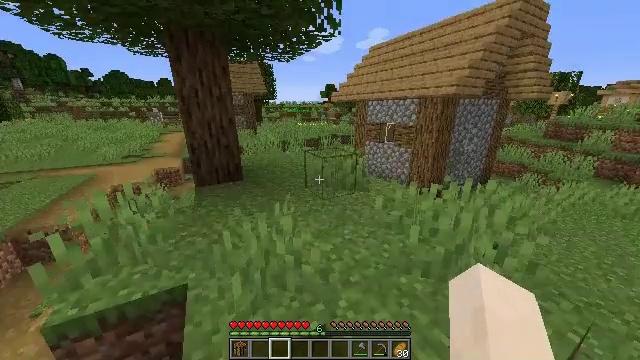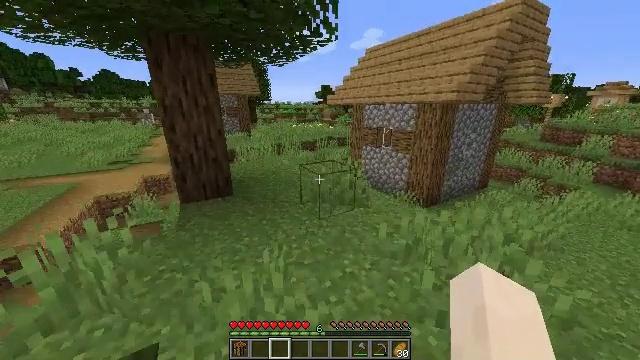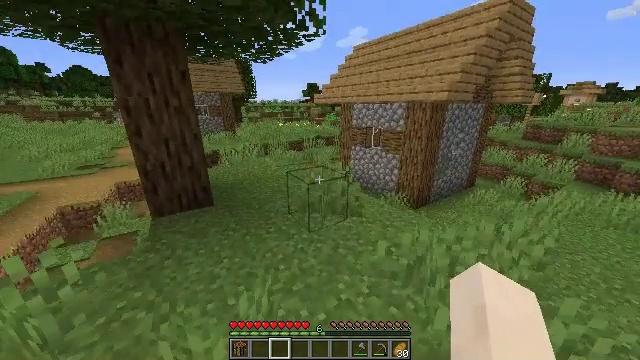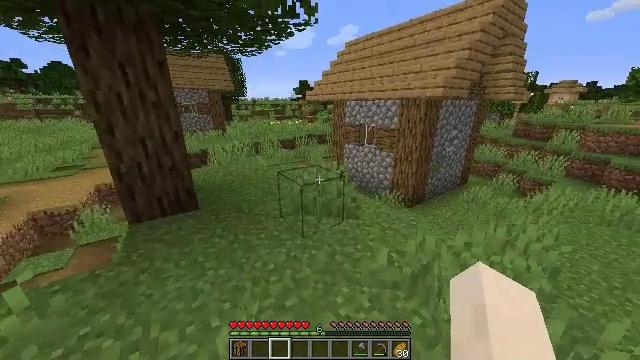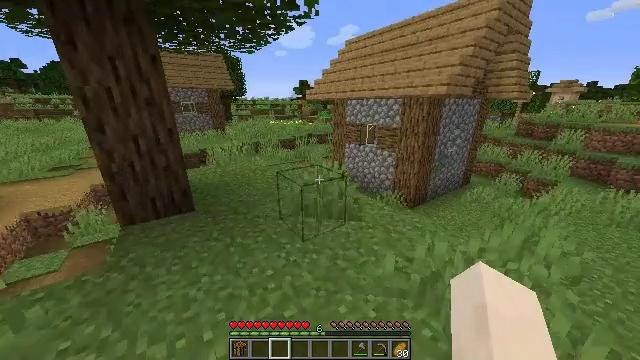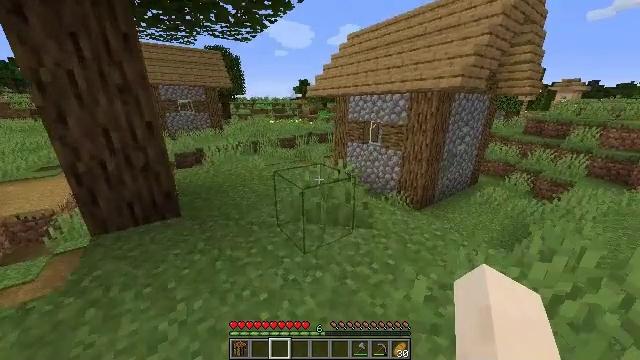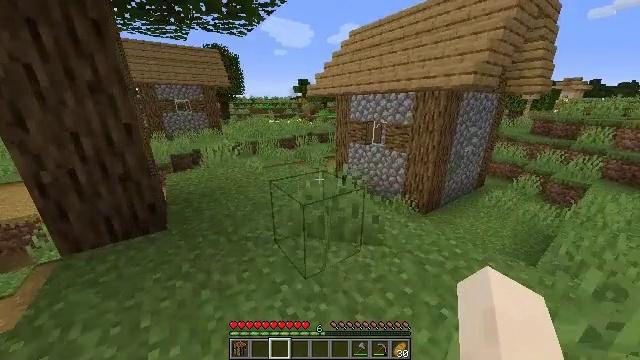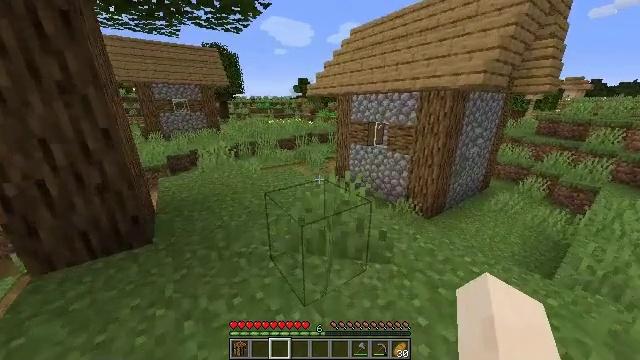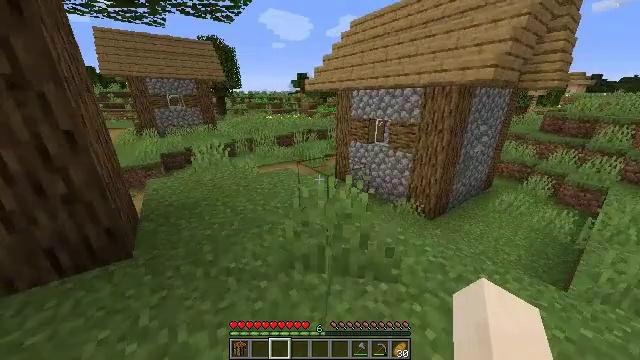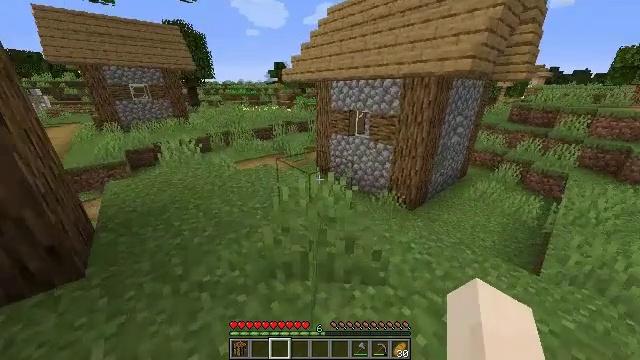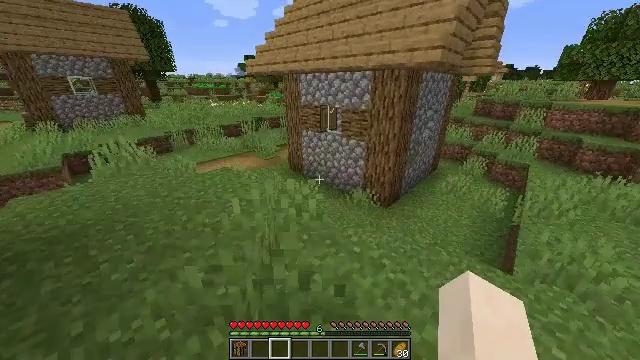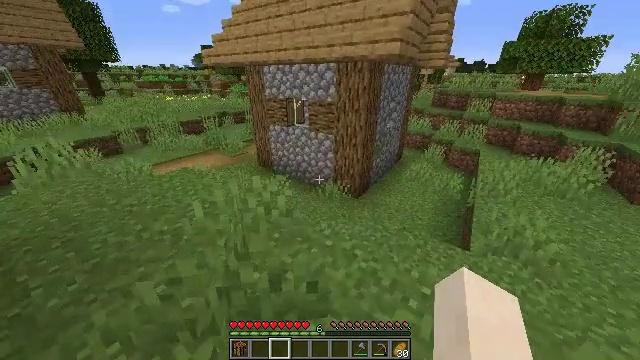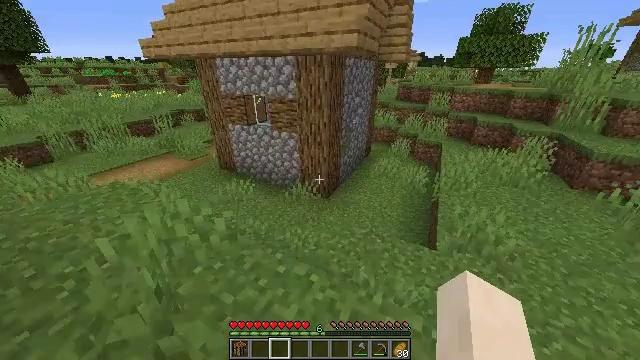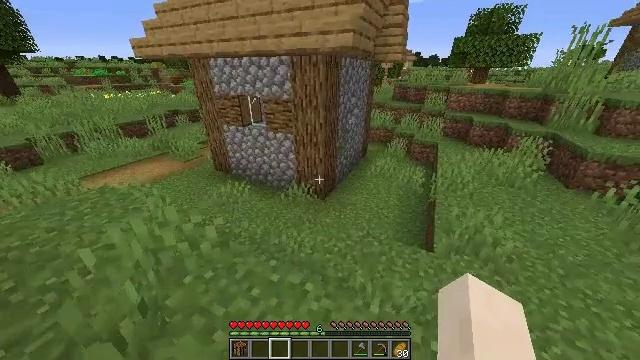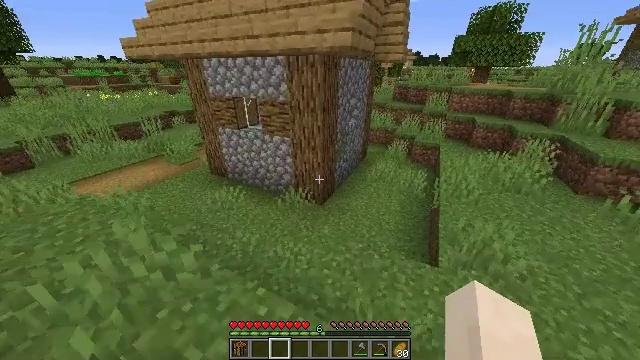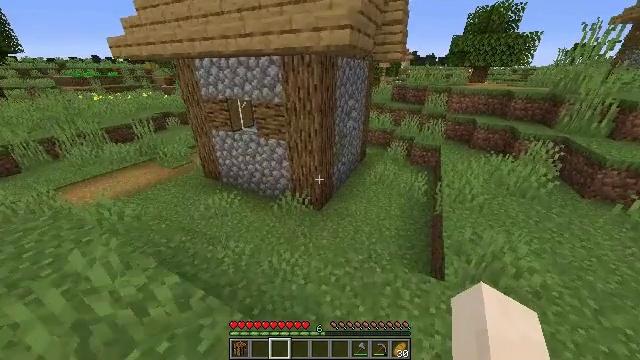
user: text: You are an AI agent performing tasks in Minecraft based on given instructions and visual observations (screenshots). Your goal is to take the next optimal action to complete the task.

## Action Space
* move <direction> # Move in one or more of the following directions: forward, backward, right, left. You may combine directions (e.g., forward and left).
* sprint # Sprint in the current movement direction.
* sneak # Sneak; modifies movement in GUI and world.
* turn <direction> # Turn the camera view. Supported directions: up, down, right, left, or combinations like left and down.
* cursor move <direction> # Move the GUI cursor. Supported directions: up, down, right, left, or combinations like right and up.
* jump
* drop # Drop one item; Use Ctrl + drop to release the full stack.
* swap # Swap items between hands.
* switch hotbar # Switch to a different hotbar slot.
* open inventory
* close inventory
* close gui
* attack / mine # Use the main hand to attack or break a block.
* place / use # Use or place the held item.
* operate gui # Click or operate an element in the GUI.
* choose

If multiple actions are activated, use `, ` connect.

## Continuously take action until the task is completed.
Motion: motion action
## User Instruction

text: Retrieve the smithing table you placed.
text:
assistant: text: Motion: move forward, sprint, turn right
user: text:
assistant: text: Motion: move forward, sprint, turn right
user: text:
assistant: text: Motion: move forward, sprint, turn right
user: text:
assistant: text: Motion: move forward, sprint
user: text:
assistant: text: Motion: move forward, sprint
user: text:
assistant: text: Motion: move forward, sprint
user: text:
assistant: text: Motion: move forward, sprint
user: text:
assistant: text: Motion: move forward, sprint, turn down
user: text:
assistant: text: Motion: move forward and move right, sprint, turn right and down
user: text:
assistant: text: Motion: move forward and move right, sprint, turn right and down
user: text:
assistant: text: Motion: move forward and move right, sprint, turn right and down
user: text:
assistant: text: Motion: move forward and move right, sprint, turn right and down
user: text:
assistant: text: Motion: move forward, sprint
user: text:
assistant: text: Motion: move forward, sprint
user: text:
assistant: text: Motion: move forward, sprint
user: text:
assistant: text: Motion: move forward, sprint, turn right
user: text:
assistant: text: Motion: move forward, sprint
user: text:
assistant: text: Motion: move forward and move right, sprint
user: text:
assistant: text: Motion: move forward and move right, sprint
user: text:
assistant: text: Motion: move forward and move right, sprint
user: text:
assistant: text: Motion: move forward and move right, sprint
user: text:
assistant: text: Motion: move forward, sprint
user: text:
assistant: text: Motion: move forward, sprint
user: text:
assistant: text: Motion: move forward, sprint
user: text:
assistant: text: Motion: move forward, sprint
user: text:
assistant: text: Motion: move forward, sprint
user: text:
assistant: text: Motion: move forward and move right, sprint
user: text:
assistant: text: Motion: move forward and move right, sprint
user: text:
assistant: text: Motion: move forward and move right, sprint
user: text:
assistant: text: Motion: move forward and move right, sprint